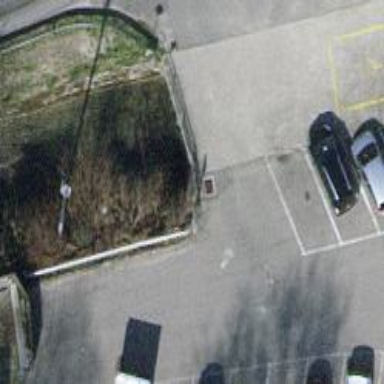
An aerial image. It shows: Road serving as parking aisle.